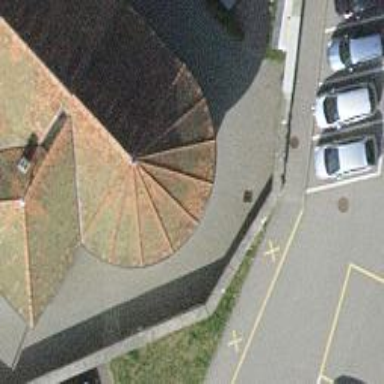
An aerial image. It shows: View of roof edge.